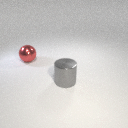
large gray metal cylinder to the right of large red metal sphere